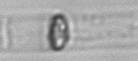
Label: Dactyliosolen_blavyanus